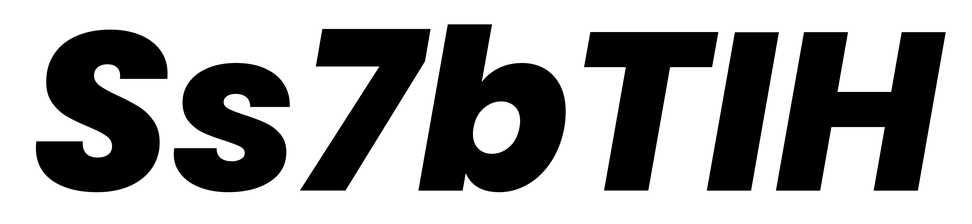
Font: Poppins-ExtraBoldItalic